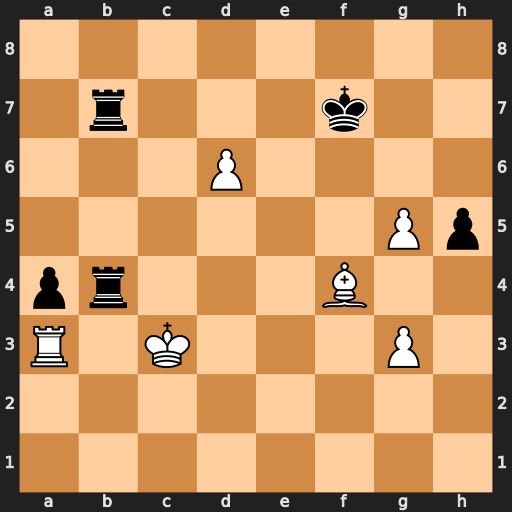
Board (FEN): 8/1r3k2/3P4/6Pp/pr3B2/R1K3P1/8/8
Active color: w
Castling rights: -
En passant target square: -
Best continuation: d7 Ke7 Bd6+ Kxd7 Bxb4